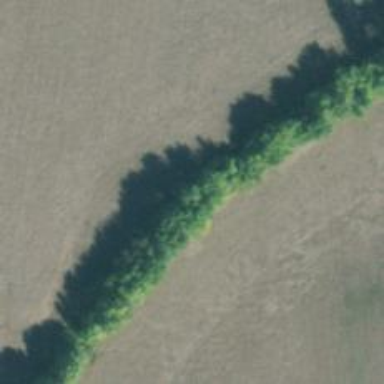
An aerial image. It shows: Culvert tunnel.